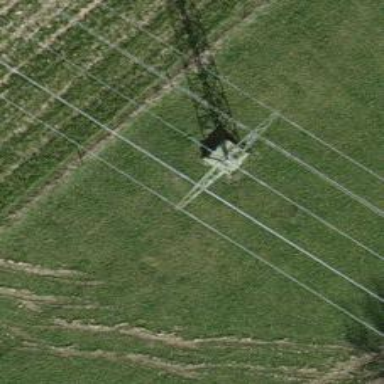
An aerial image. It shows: Lattice structure tower used for power transmission.